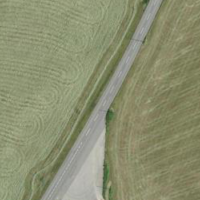
EUNIS habitat code: 52
Species observed at this site:
Rhizomnium punctatum